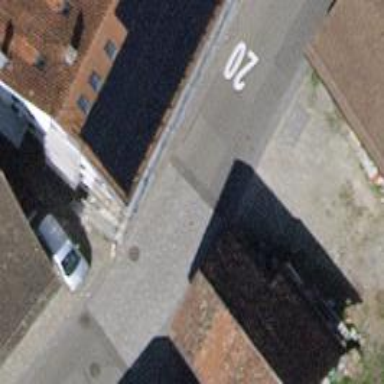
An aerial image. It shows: Living street paved with paving stones.